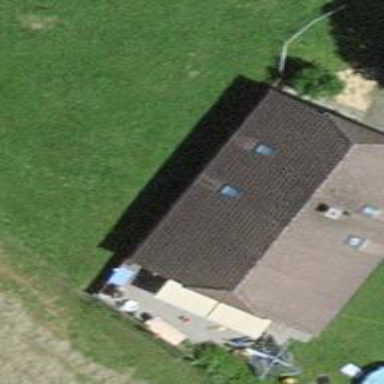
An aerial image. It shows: Simple and straightforward house.